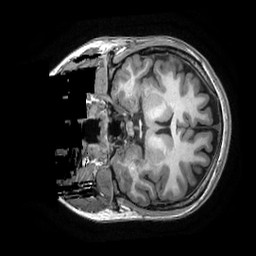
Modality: T1w
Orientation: coronal
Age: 25
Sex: female
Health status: healthy
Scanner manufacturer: ge